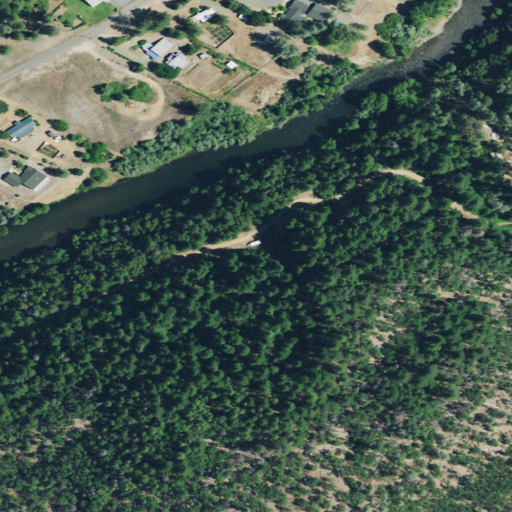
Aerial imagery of valley in California named Tom Lang Gulch containing evergreen forest, shrub, herbaceous wetlands, open development, low intensity development, and open water